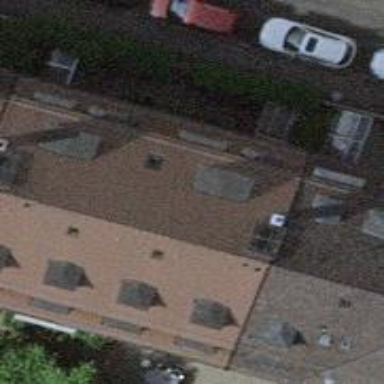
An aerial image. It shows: Gabled roof apartments building with maroon roof tiles.